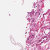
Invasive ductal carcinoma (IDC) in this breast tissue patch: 0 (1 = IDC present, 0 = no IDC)